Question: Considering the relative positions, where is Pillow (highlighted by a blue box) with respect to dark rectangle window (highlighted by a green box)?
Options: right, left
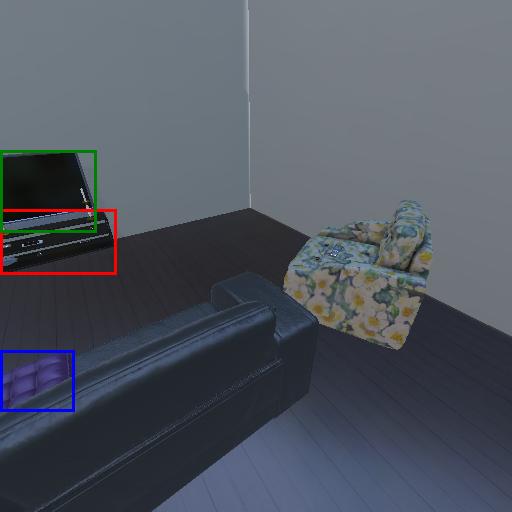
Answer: right